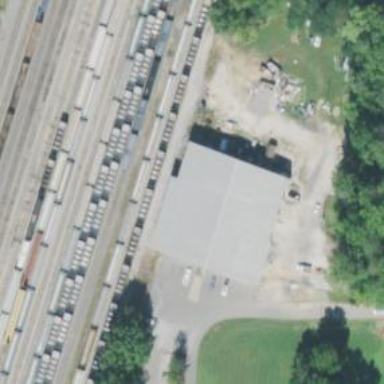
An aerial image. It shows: Railway yard used for servicing trains.